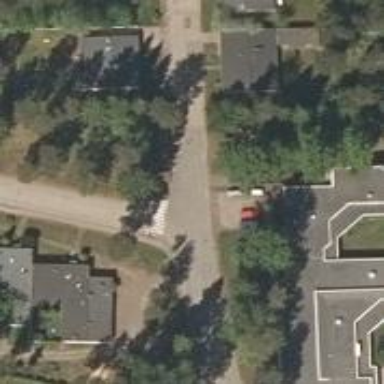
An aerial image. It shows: Zebra crossing on footway.